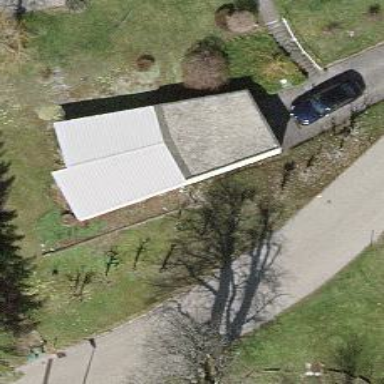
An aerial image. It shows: Simple house.